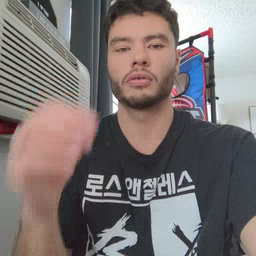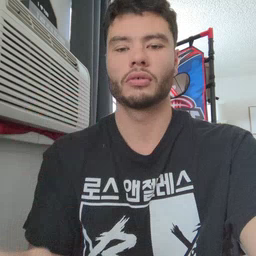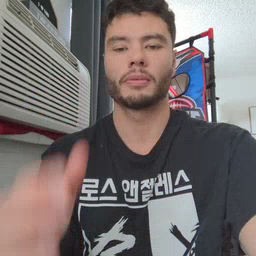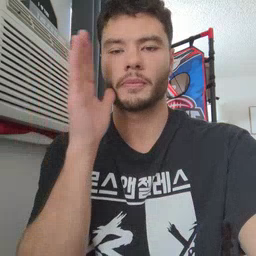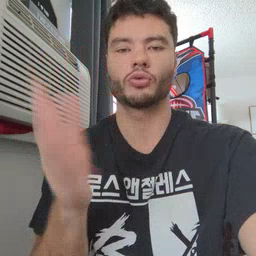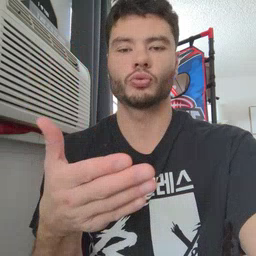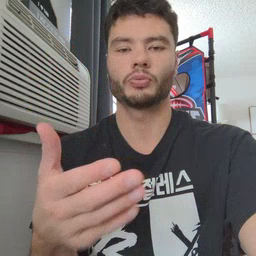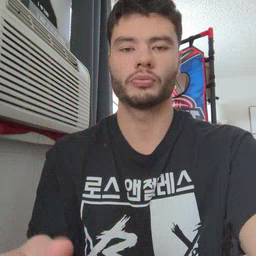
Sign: bedroom